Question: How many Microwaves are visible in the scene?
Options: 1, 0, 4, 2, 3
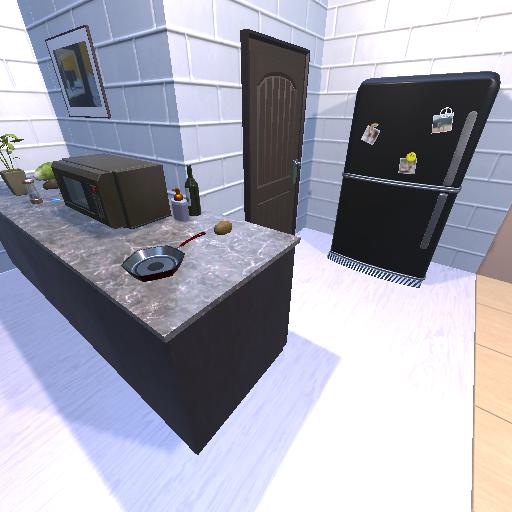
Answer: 1